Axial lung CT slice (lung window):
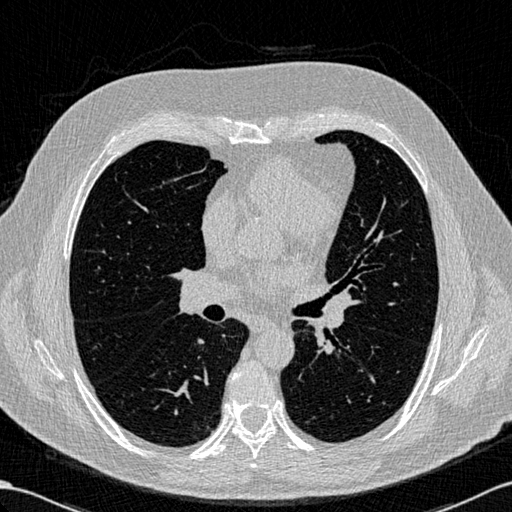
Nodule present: no